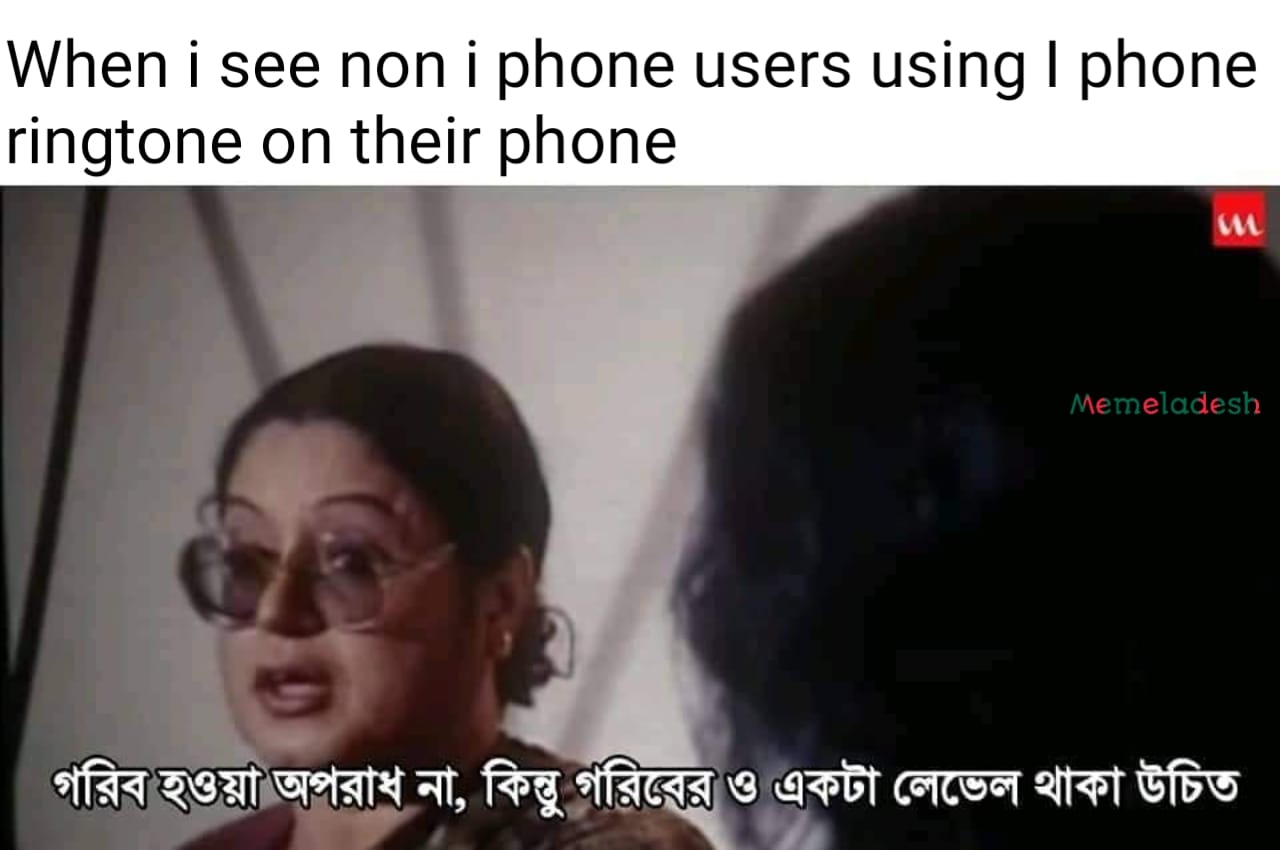
Caption: When i see non i phone users using I phone ringtone on their phone     গরিব হওয়া অপরাধ না , কিন্তু গরিবের ও একটা লেভেল থাকা উচিত
Label: non-hate